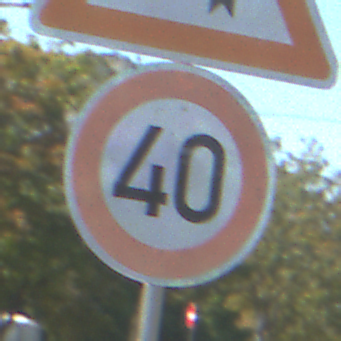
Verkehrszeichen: Geschwindigkeit40
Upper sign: KurveLinks
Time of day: Midday
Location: Outdoor (Urban)
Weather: Clear
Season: NotSpecified
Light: Natural